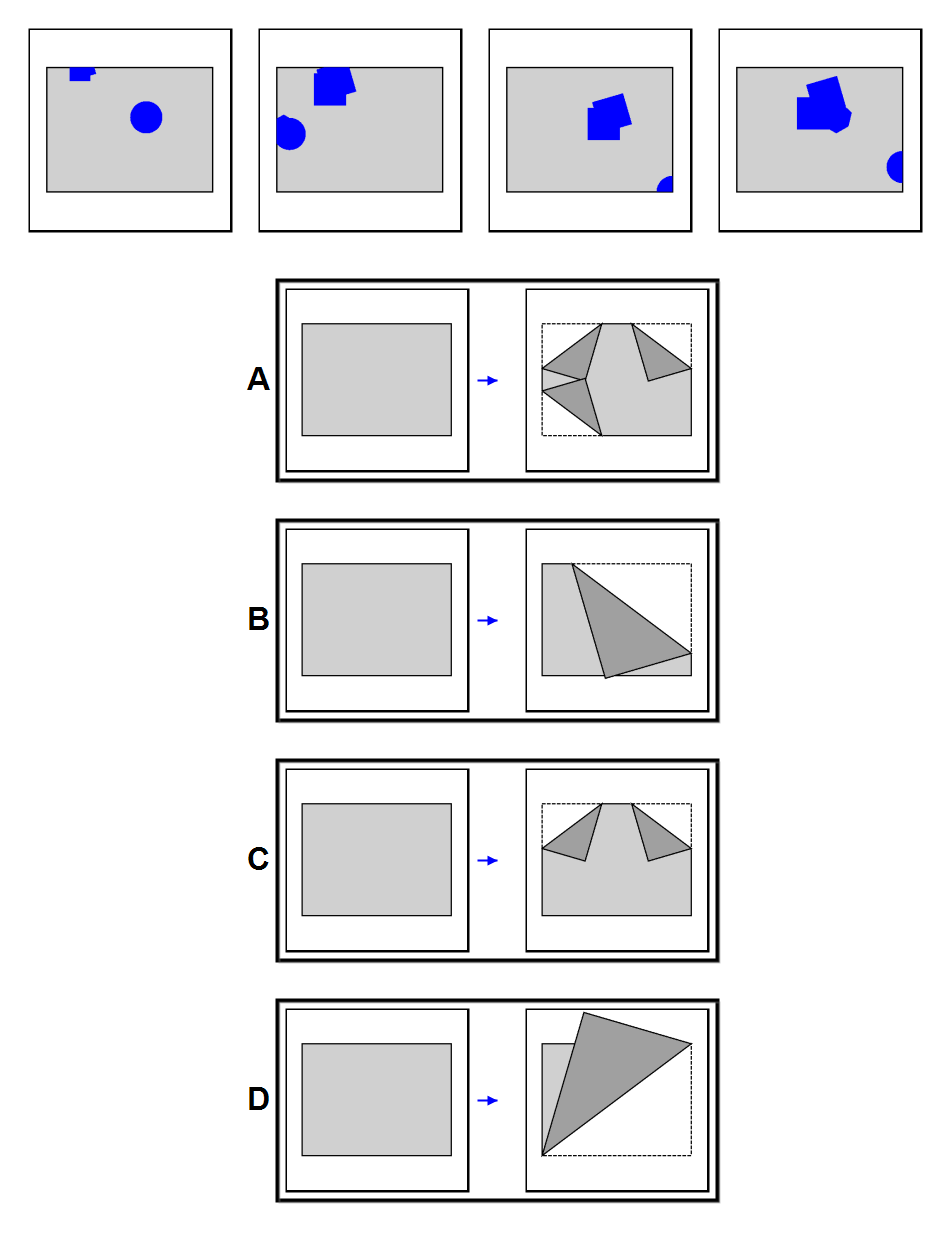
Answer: B